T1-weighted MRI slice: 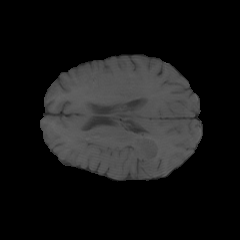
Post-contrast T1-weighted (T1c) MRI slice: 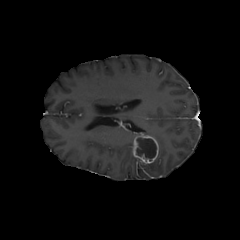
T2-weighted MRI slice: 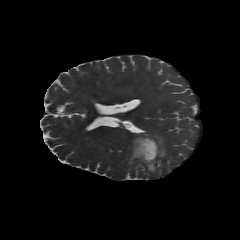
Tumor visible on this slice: yes